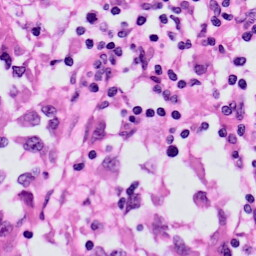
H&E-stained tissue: Skin